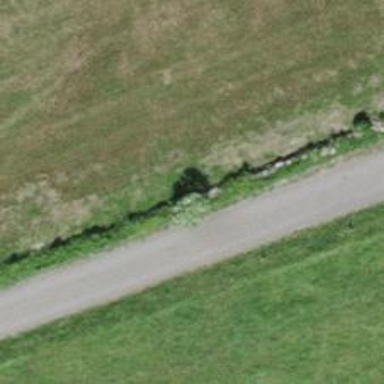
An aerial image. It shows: Wall made of dry stone.